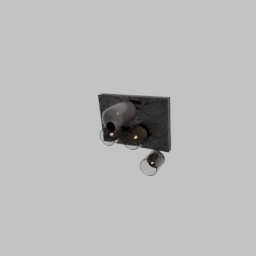
Label: decoration